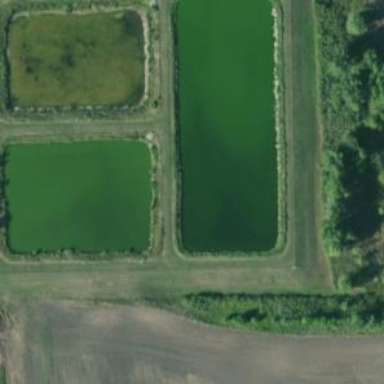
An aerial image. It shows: Fence.